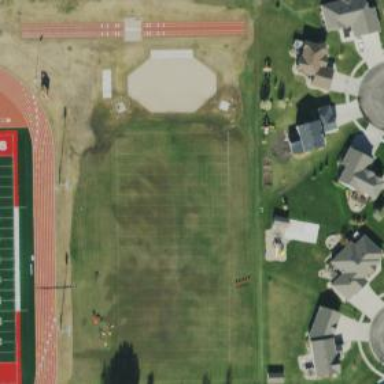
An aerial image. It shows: American football pitch.